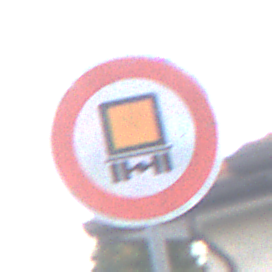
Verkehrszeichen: VerbotKennzeichnungspflichtigeKraftfahrzeugeGefaehrlicheGueter
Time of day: SunriseSunset
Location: Outdoor (Urban)
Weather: Clear
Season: NotSpecified
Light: Natural